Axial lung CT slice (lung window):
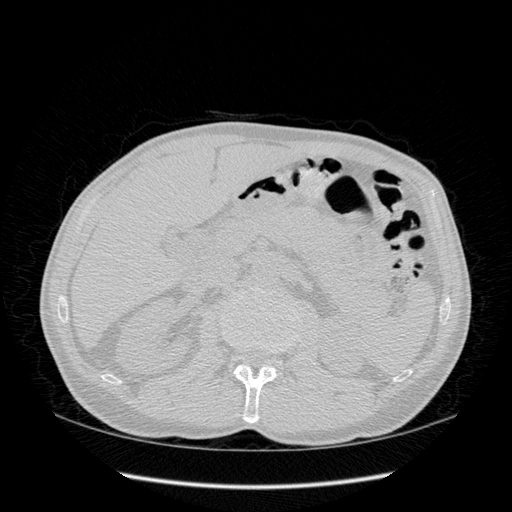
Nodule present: no